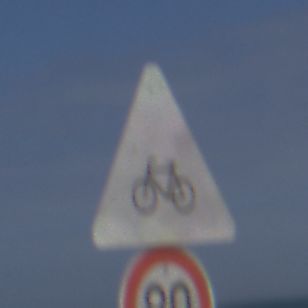
Verkehrszeichen: RadverkehrRechts
Zusatzzeichen unten: Geschwindigkeit80
Umgebung: Outdoor, Nature
Tageszeit: Midday
Wetter: PartlyCloudy
Licht: Natural
Jahreszeit: NotSpecified
Kontrast: MediumContrast